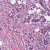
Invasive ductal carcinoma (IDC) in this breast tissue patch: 1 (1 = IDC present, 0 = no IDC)